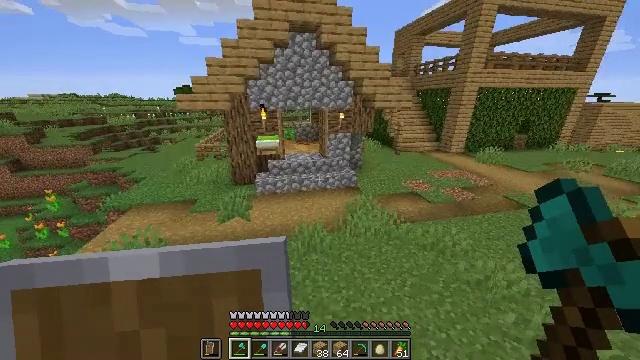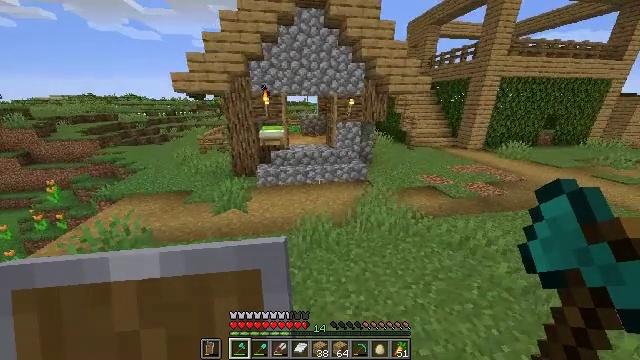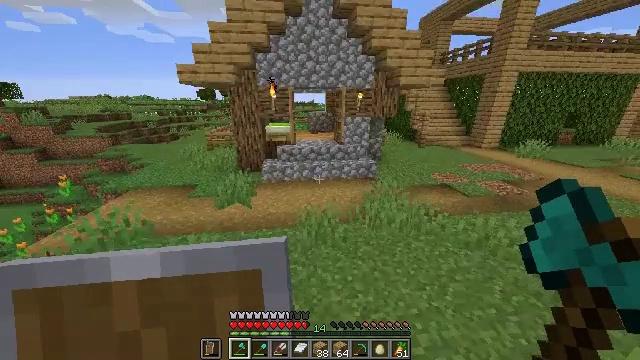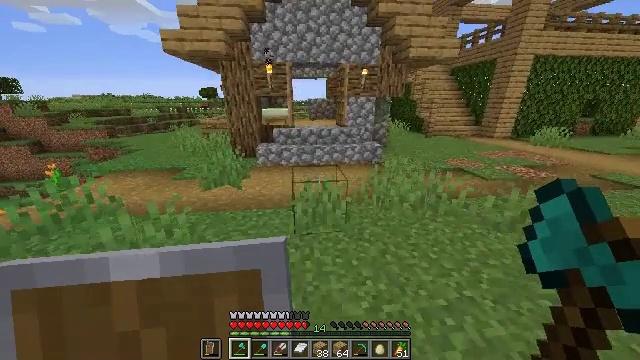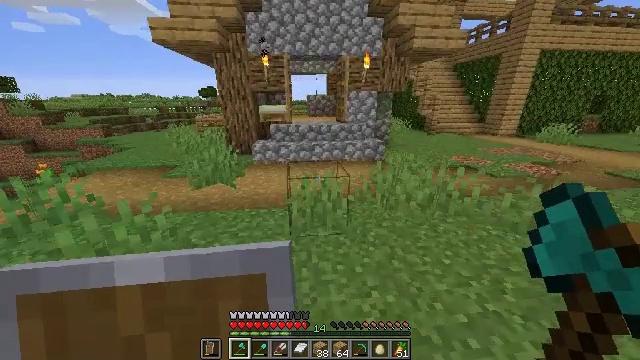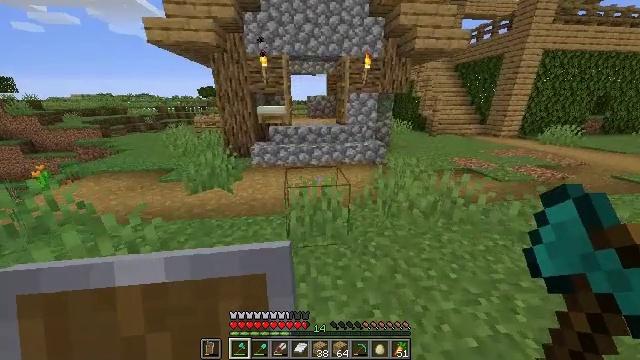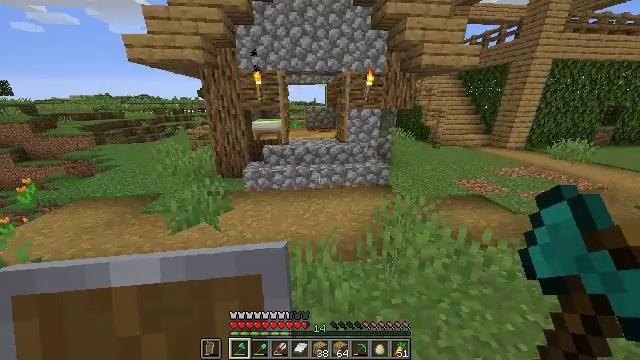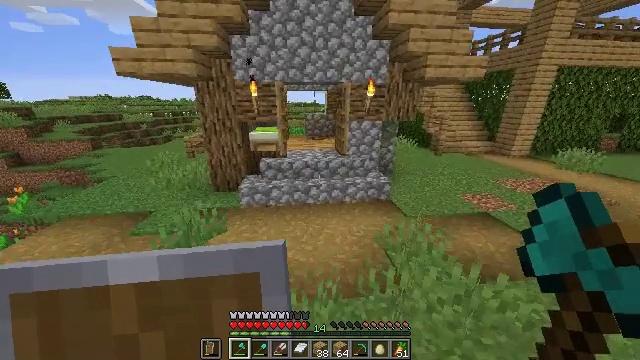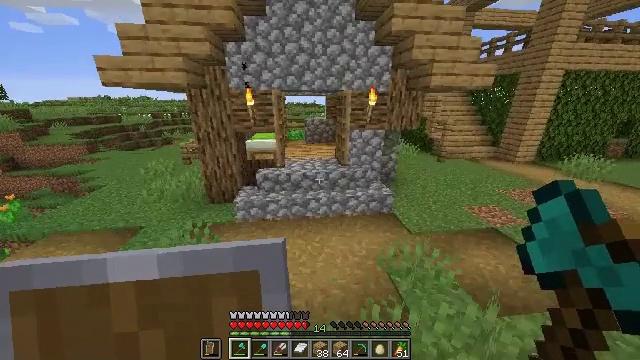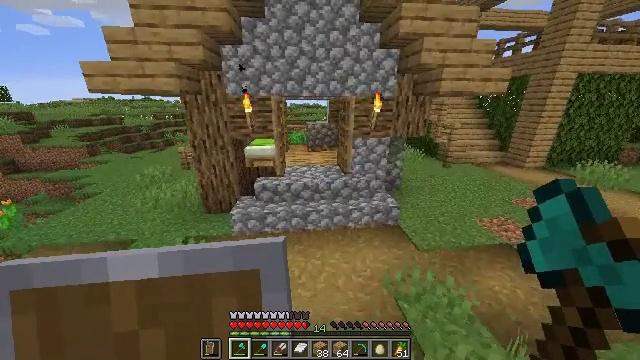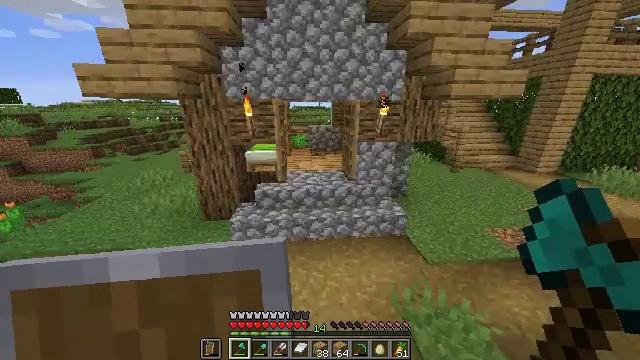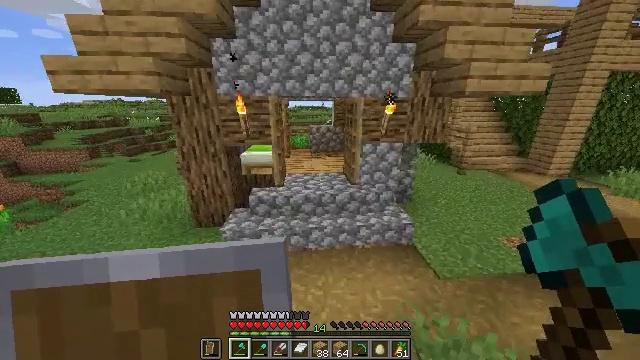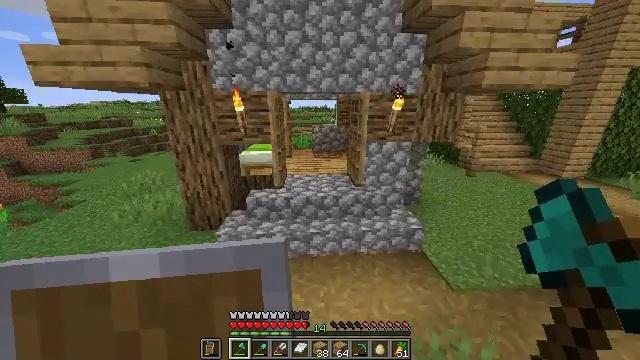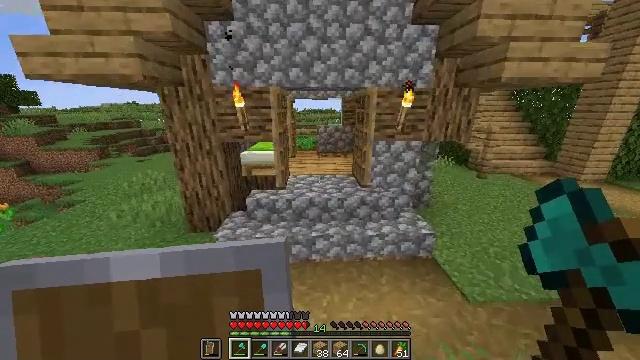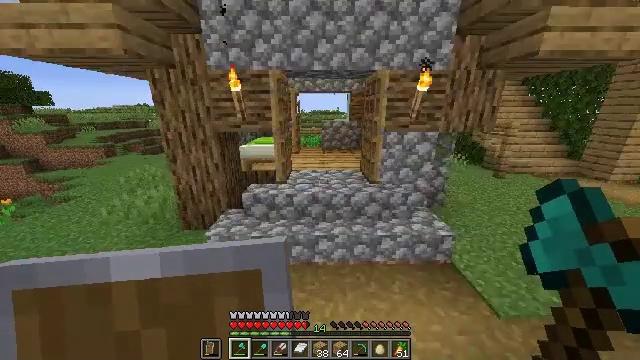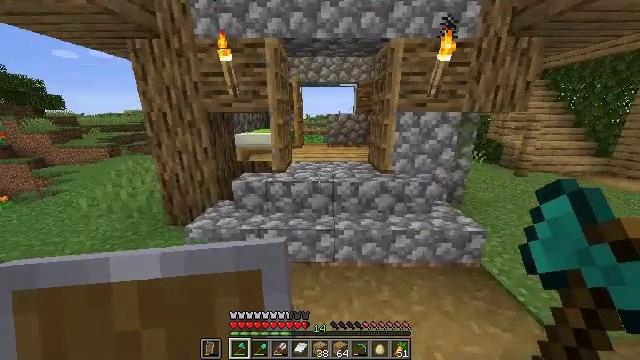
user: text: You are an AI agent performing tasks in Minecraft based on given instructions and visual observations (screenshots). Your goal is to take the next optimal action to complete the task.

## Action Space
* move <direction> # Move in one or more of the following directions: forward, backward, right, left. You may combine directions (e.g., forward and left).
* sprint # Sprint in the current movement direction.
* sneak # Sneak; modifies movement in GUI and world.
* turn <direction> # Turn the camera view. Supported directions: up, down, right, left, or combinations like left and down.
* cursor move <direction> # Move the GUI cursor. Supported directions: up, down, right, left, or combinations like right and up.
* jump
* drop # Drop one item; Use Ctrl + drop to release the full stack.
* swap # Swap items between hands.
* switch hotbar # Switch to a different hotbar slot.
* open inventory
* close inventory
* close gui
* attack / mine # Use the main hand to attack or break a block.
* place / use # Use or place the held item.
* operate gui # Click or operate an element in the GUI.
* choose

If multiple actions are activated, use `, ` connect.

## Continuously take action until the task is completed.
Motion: motion action
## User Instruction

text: Attack the lime bed to recycle it.
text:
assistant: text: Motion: move forward, sprint, turn left, jump
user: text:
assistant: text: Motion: move forward, sprint, turn left, jump
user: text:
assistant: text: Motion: move forward, sprint, jump
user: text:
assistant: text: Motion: move forward, sprint, jump
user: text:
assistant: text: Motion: move forward, sprint, jump
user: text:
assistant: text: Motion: move forward, sprint, jump
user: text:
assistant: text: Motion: move forward, sprint, jump
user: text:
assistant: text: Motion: move forward, sprint, jump
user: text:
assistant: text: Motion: move forward, sprint, jump
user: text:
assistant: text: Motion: move forward, sprint, turn left, jump
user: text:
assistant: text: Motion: move forward, sprint, jump
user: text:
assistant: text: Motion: move forward, sprint, jump
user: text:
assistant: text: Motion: move forward, sprint, turn left
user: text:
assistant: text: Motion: move forward, sprint, turn left
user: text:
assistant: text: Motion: move forward, sprint, turn left and up
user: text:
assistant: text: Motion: move forward, sprint
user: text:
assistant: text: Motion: move forward, sprint
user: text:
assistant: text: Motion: move forward, sprint
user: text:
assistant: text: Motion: move forward, sprint, turn right
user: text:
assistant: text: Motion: move forward, sprint, turn right and up
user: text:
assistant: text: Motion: move forward, sprint
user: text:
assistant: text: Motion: move forward and move right, sprint, turn left
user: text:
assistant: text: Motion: move forward and move right, sprint, turn left
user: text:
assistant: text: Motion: move forward and move right, sprint, turn left and down
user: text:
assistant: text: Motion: move forward and move right, sprint, turn left and down
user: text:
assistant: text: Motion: move forward and move right, sprint, turn left and down
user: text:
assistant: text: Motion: move forward and move right, sprint, turn left and down
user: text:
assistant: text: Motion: move forward and move right, sprint, turn left and down
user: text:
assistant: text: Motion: move forward and move right, sprint, turn left and down
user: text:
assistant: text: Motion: move forward and move right, sprint, turn down